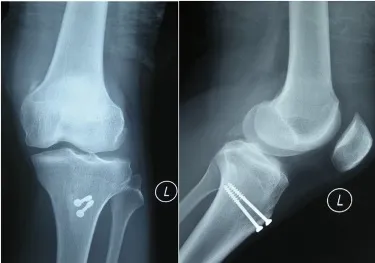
B. Post-operative anteroposterior and lateral projection of plain radiograph imaging.
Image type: radiology (x_ray)